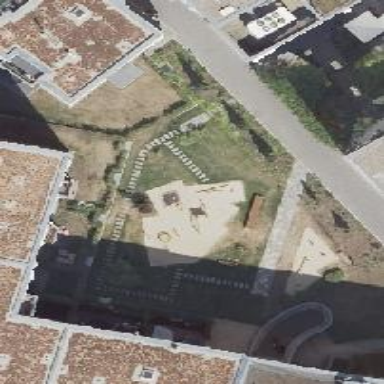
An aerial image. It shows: Playground featuring trampoline.